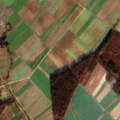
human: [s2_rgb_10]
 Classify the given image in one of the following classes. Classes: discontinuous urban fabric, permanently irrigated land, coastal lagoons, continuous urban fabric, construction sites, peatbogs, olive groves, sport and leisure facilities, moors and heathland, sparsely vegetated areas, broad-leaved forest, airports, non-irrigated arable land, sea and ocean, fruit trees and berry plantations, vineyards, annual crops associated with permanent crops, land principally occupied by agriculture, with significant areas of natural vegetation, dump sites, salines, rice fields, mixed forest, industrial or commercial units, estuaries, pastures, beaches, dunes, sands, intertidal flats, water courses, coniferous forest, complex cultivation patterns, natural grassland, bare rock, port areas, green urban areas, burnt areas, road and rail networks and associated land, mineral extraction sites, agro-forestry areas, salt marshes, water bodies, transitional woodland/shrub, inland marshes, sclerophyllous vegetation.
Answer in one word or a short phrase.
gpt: non-irrigated arable land, complex cultivation patterns, coniferous forest, mixed forest, transitional woodland/shrub